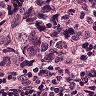
Metastatic tissue present: yes